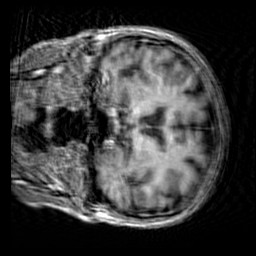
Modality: T1w
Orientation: coronal
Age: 40
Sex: male
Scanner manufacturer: siemens
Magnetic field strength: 3 T
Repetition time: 2.3 s
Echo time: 0.00303 s